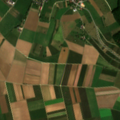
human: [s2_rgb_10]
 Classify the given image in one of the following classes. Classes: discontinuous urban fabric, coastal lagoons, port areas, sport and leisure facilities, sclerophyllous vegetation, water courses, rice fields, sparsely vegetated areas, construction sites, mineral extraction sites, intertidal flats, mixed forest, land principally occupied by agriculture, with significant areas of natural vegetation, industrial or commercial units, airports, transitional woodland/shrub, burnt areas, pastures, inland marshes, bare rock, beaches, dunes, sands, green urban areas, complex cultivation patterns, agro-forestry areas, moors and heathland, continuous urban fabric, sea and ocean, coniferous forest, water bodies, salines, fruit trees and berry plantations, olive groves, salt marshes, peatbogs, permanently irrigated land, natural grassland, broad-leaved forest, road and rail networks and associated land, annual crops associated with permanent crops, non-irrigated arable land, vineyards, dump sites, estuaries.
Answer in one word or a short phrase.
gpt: discontinuous urban fabric, non-irrigated arable land, vineyards, broad-leaved forest